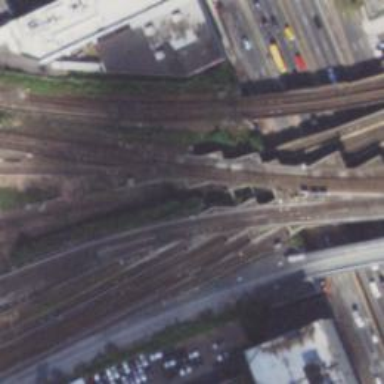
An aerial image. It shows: Electrified railway line.